Aerial crown-view tile of a tropical tree (Barro Colorado Island, Panama), acquired 20250124:
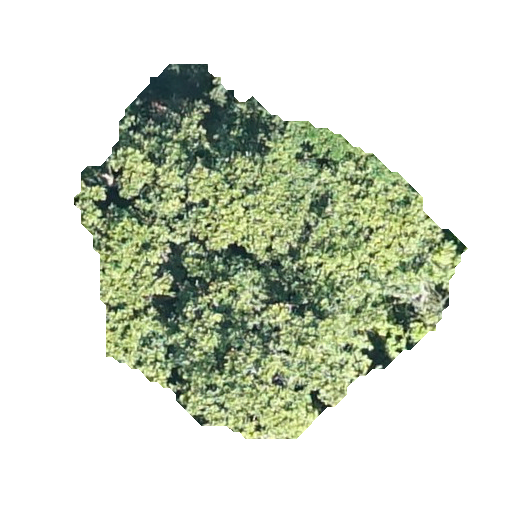
Species: Anacardium excelsum
GBIF accepted scientific name: Anacardium excelsum
Crown area: 139.12 m²